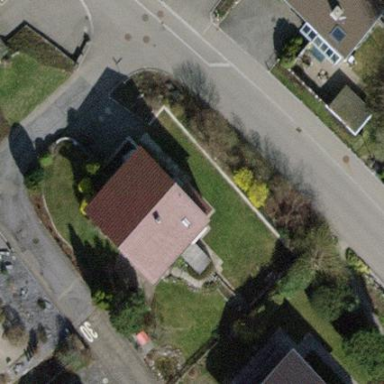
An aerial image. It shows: Detached building.